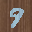
Label: 9